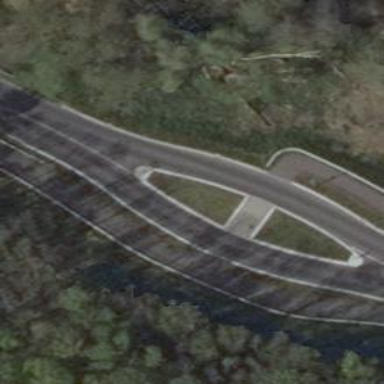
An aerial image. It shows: Asphalt road classified as primary highway.